Question: I'm setting up a Spring MVC project for my own knowledge and I'm hitting a bit of a bump. I have a welcome file and a web service set up and they work pretty nicely. However, instead of localhost:8080/ZFGC/ hitting the welcome file, I'd like localhost:8080/ to hit it. From there, I want to be able to call my web services in a similar manner, i.e. without the ZFGC/. I haven't been able to find a tutorial that actually explains this properly. Could someone enlighten me?
web.xml:
'''
<?xml version="1.0" encoding="UTF-8"?>
<web-app xmlns:xsi="http://www.w3.org/2001/XMLSchema-instance" xmlns="http://xmlns.jcp.org/xml/ns/javaee" xsi:schemaLocation="http://xmlns.jcp.org/xml/ns/javaee http://xmlns.jcp.org/xml/ns/javaee/web-app_3_1.xsd" id="WebApp_ID" version="3.1">
<display-name>zfgc</display-name>
<welcome-file-list>
<welcome-file>index.jsp</welcome-file>
</welcome-file-list>
<servlet>
<servlet-name>zfgc</servlet-name>
<servlet-class>
org.springframework.web.servlet.DispatcherServlet
</servlet-class>
<load-on-startup>1</load-on-startup>
</servlet>
<servlet-mapping>
<servlet-name>zfgc</servlet-name>
<url-pattern>/welcome.jsp</url-pattern>
<url-pattern>/welcome.html</url-pattern>
<url-pattern>/index.htm</url-pattern>
<url-pattern>/</url-pattern>
</servlet-mapping>
</web-app>
'''
pom.xml
'''
<project xmlns="http://maven.apache.org/POM/4.0.0" xmlns:xsi="http://www.w3.org/2001/XMLSchema-instance" xsi:schemaLocation="http://maven.apache.org/POM/4.0.0 http://maven.apache.org/xsd/maven-4.0.0.xsd">
<modelVersion>4.0.0</modelVersion>
<groupId>ZFGC</groupId>
<artifactId>ZFGC</artifactId>
<version>0.0.1-SNAPSHOT</version>
<packaging>war</packaging>
<name>ZFGC</name>
<description>Zelda Fan Game Central</description>
<dependencies>
<dependency>
<groupId>org.springframework</groupId>
<artifactId>spring-context</artifactId>
<version>4.1.1.RELEASE</version>
</dependency>
<dependency>
<groupId>org.springframework</groupId>
<artifactId>spring-aop</artifactId>
<version>4.1.1.RELEASE</version>
</dependency>
<dependency>
<groupId>org.springframework</groupId>
<artifactId>spring-webmvc</artifactId>
<version>4.1.1.RELEASE</version>
</dependency>
<dependency>
<groupId>org.springframework</groupId>
<artifactId>spring-web</artifactId>
<version>4.1.1.RELEASE</version>
</dependency>
<dependency>
<groupId>taglibs</groupId>
<artifactId>standard</artifactId>
<version>1.1.2</version>
</dependency>
<dependency>
<groupId>javax.servlet</groupId>
<artifactId>jstl</artifactId>
<version>1.2</version>
</dependency>
<dependency>
<groupId>commons-logging</groupId>
<artifactId>commons-logging</artifactId>
<version>1.1.3</version>
</dependency>
</dependencies>
<build>
<sourceDirectory>src</sourceDirectory>
<plugins>
<plugin>
<artifactId>maven-compiler-plugin</artifactId>
<version>3.1</version>
<configuration>
<source>1.8</source>
<target>1.8</target>
</configuration>
</plugin>
<plugin>
<artifactId>maven-war-plugin</artifactId>
<version>2.4</version>
<configuration>
<warSourceDirectory>WebContent</warSourceDirectory>
<failOnMissingWebXml>false</failOnMissingWebXml>
</configuration>
</plugin>
</plugins>
</build>
</project>
'''
zfgc-servlet.xml
'''
<?xml version="1.0" encoding="UTF-8"?>
<beans xmlns="http://www.springframework.org/schema/beans"
xmlns:xsi="http://www.w3.org/2001/XMLSchema-instance" xmlns:p="http://www.springframework.org/schema/p"
xmlns:context="http://www.springframework.org/schema/context"
xsi:schemaLocation="http://www.springframework.org/schema/beans
http://www.springframework.org/schema/beans/spring-beans-4.0.xsd
http://www.springframework.org/schema/context
http://www.springframework.org/schema/context/spring-context-4.0.xsd">
<context:component-scan base-package="com.zfgc.forum.controller" />
<bean id="viewResolver"
class="org.springframework.web.servlet.view.UrlBasedViewResolver">
<property name="viewClass"
value="org.springframework.web.servlet.view.JstlView" />
<property name="prefix" value="/WEB-INF/jsp/" />
<property name="suffix" value=".jsp" />
</bean>
</beans>
'''

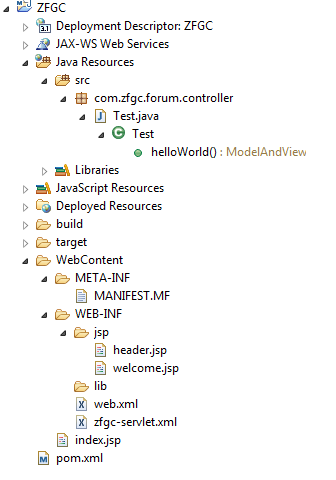
Answer: Since you're running the application inside eclipse (by tomcat), it's just a one step configuration.
Follow the Steps. (Be sure to stop tomcat before doing this)
1) You'll find a Folder as "Servers" in Project list displayed in eclipse.
2) Expand
3) You'll see list of configuration files. Open
4) Scoll to the bottom. You'll see a line which will be like this,
'''
<Context docBase="ZFGC" path="/ZFGC" reloadable="true" source="org.eclipse.jst.jee.server:ZFGC"/>
'''
5) Now simply change that line to this
'''
<Context docBase="ZFGC" path="/" reloadable="true" source="org.eclipse.jst.jee.server:ZFGC"/>
'''
and save the changes.
To mention accurately, 'path="/ZFGC"' is changed to 'path="/"' . That's it. Now start your tomcat and you can access your application in <URL>.